Interaction volume radius: 10 \u00c5
Interaction volume height: 30 \u00c5
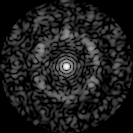
Disorder parameter: 0.732